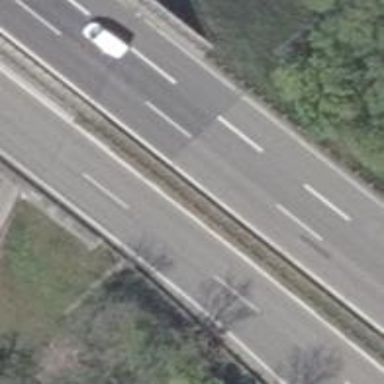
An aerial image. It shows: Trunk highway with embankment.